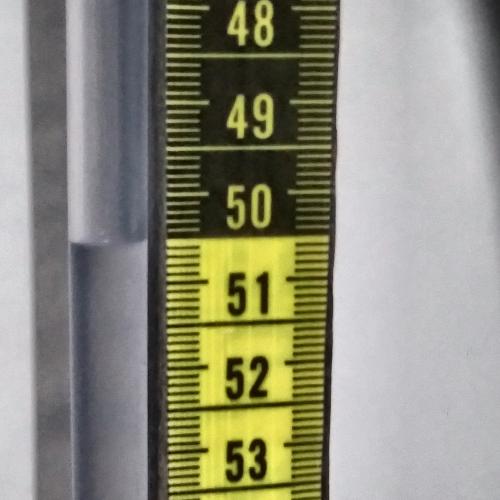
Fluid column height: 50.5 cm